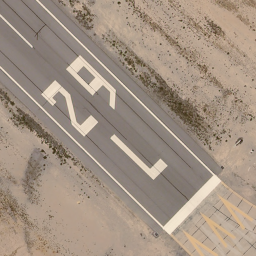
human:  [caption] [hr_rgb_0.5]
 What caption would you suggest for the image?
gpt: A straight runway with some mark lines and a number and a letter L on it .

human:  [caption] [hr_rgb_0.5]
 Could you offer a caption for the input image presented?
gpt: There are some mark lines and a number and a letter L on the straight runway .

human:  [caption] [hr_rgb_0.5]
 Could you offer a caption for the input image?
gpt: It is a straight runway with some mark lines and a number and a letter L on it .

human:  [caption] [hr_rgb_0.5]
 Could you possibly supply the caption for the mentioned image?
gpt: It is a straight runway with some white mark lines and a number and a letter L on it .

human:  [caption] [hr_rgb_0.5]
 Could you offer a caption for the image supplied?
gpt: A straight runway with some white mark lines and a number and a letter L on it .